Question: I'm working on a social networking media like Facebook.
Users can create daily posts and events.
In timeline, I want to display a combined list of '@post' and '@event'. Can I build that on Rails?
How about this below in controller:
'''
@feed = Post.all + Event.all
'''
And I should divide each thumbnail view also.

So multiple item combined.
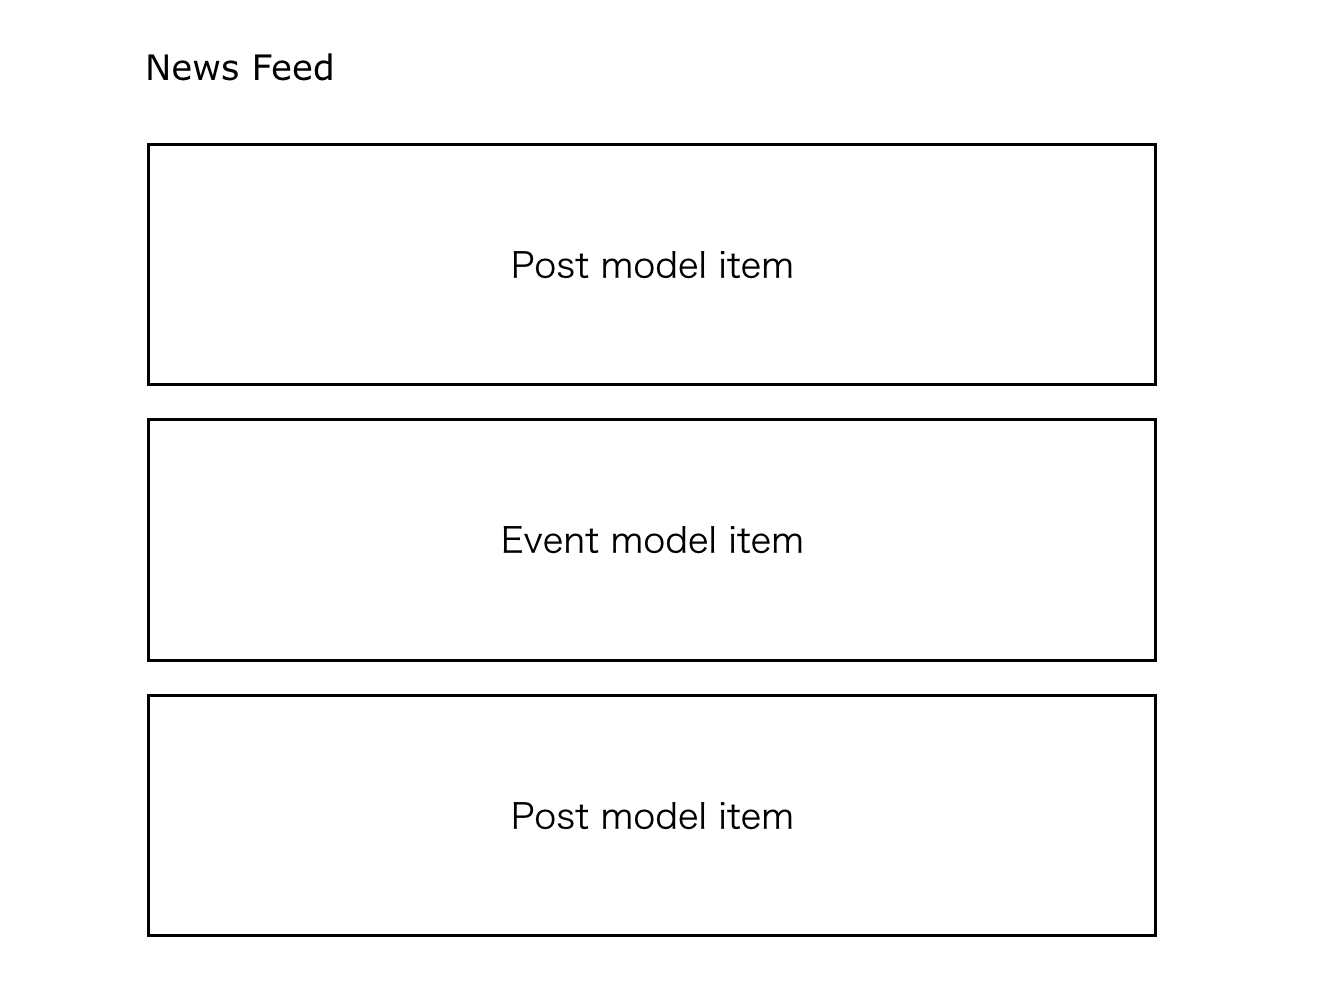
Answer: Adding every single Post and Event to an array on memory es really dangerous, don't do that!
I can think of 2 solutions for your problem.
---
1- The easiest
Add an extra model with a polymorphic association to a Post or an Event and the created_at every time you create one of them. Then you can sort and paginate that extra model at database level. This way you won't have memory problems.
You could have some helper method to preload the post and events of that result set to prevent an N+1 queries problem since you can't use includes/references on polymorphic associations.
Pros: easy to implement
Cons: adds an extra model, you need to implement the preload of information to prevent N+1 queries, if you need to add some where statement you'll have to copy the data or join the table with the others.
---
2- The hardest
Use a UNION query with both tables and return the necesary fields just to display them.
'''
union_qry = "(SELECT 'Post', id, created_at, '' as title, '' as place FROM posts) UNION (SELECT 'Event', id, created_at, title, place FROM events)"
arr = ActiveRecord::Base.connection.execute("#{search_qry} ORDER BY created_at DESC LIMIT #{per} OFFSET #{offset}") #note the per and offset if you need pagination
'''
That query will return a MySQL::Result that you can iterate and for each record you'll have an array like:
'''
['Post', post_id, post_created_at, '', '']
'''
or
'''
['Event', event_id, event_created_at, event_title, event_place]
'''
With those arrays you can build your list of Post+Event, if you need more data just add that to the UNION statement.
Pros: no need for an extra element, no need to repeat info, you can use where on other fields
Cons: it's far from ActiveRecord, no nice queries, no nice ActiveRecor object
---
Personally I prefer option 2, it's more flexible, but option 1 is easier.